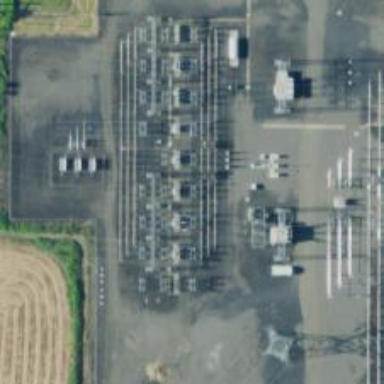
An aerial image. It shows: Outdoor power switch.